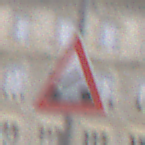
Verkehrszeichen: BeweglicheBruecke
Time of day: Midday
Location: Outdoor (Urban)
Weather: Overcast
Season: NotSpecified
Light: Natural